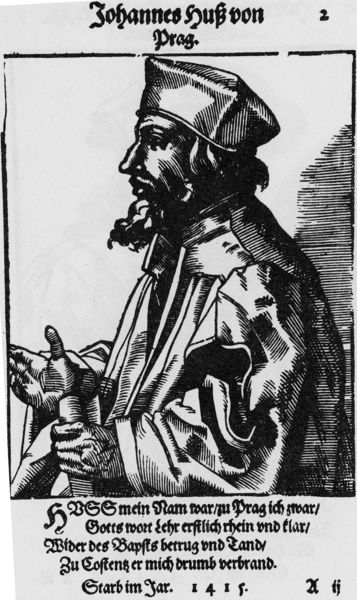
Titel: Bildnis des John Huss
Künstler: Tobias Stimmer
Institution: (Seriendruck)
Schlagwörter: dunkel, hand, mann, schatten, weiß, geste, hell, hut, licht, mund, profil, schwarz, bart, kappe, mütze, falten, johannes, vollbart, ärmel, bildnis, hände, portrait, porträt, kirche, auge, gewand, mantel, renaissance, holzschnitt, schrift, grafik, falte, deutsch, faltenwurf, buch, druck, schwarzweiss, schraffur, radierung, stich, text, beschriftung, überschrift, schraffiert, buchdruck, rolle, druckg, papierrolle, gedicht, schwart, schriftrolle, dürer, kupferstich, altdeutsch, prag, ase, rafik, schaffur, huß, öhut, schweiß, uge, reim, johannes huß, mittelhochdeutsch, 1415, johannes huss#